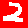
Digit: 2